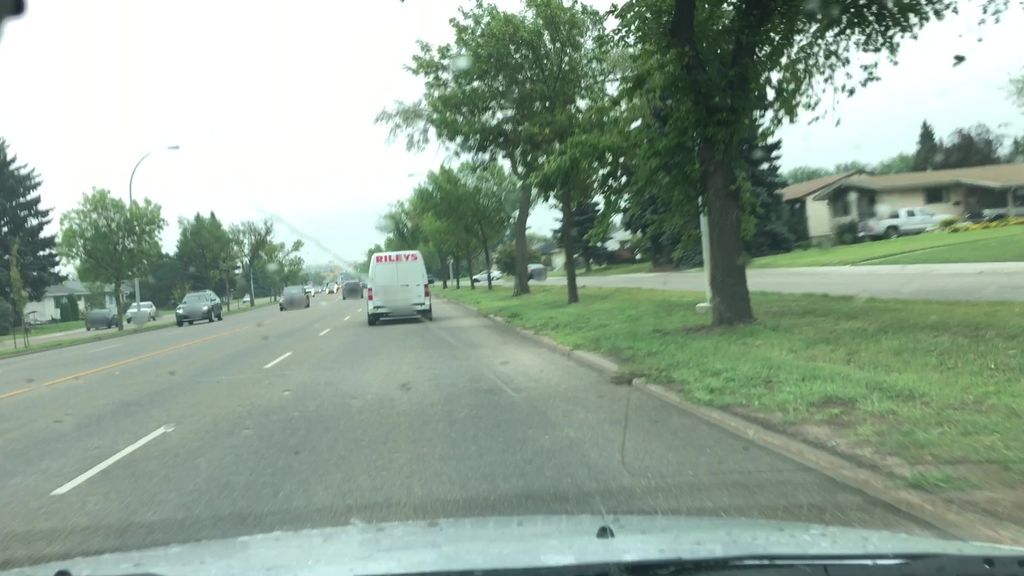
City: edmonton